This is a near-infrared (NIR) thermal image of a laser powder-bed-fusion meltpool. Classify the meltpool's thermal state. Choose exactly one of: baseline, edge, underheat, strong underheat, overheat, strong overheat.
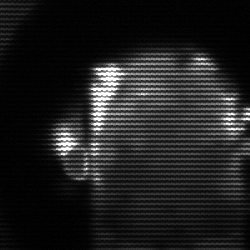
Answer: baseline